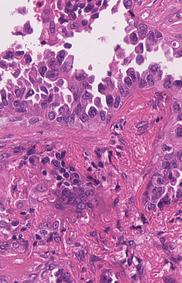
Tumor epithelial tissue: yes
Tumor-associated stroma tissue: yes
Normal tissue: no